Field crop: maize
Growth stage: 2
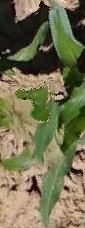
Species: maize